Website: home-depot
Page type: orders-overview
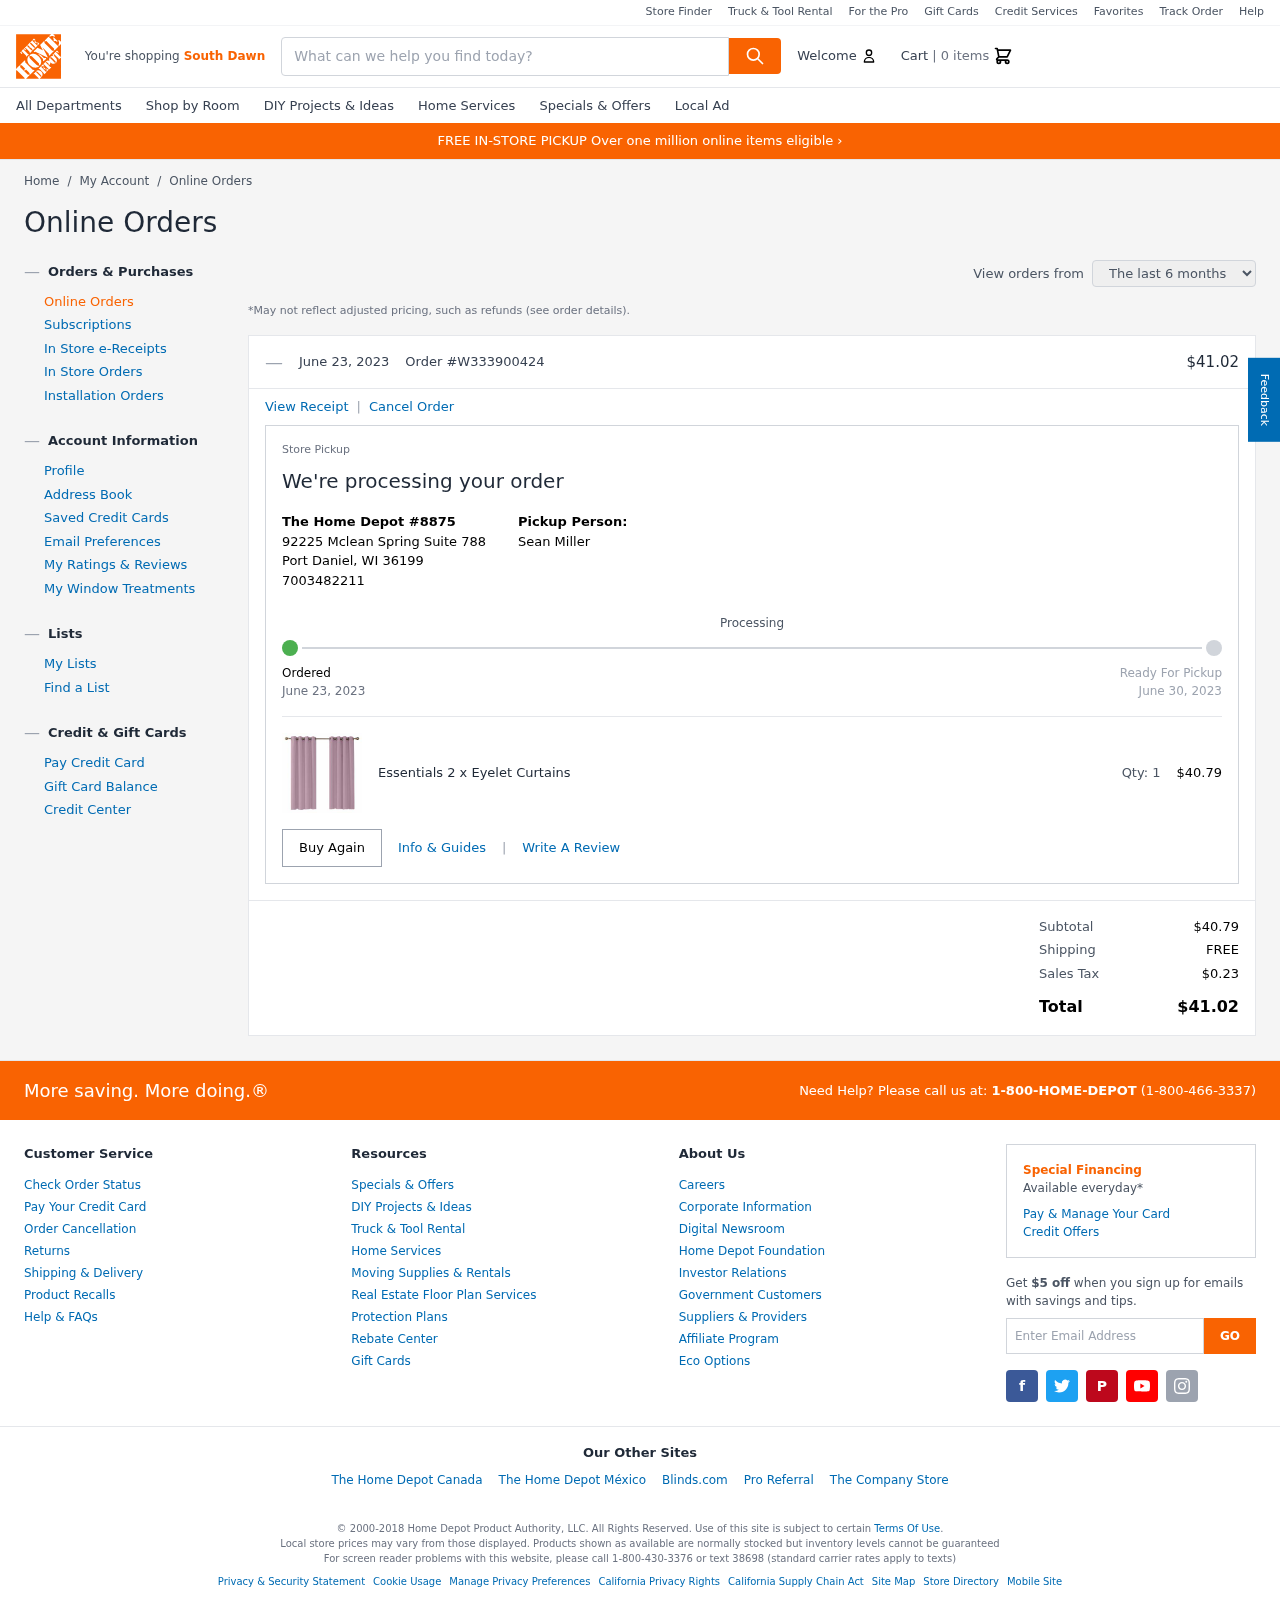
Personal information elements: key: PII_CITY
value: South Dawn
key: PII_FULLNAME
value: Sean Miller
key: PII_LOCATION1_CITY_STATE_ZIP
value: Port Daniel, WI 36199
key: PII_LOCATION1_STREET
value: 92225 Mclean Spring Suite 788
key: PII_PHONE
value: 7003482211
Product elements: key: PRODUCT1_NAME
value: Essentials 2 x Eyelet Curtains
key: PRODUCT1_PRICE
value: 40.79
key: PRODUCT1_QUANTITY
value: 1
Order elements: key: ORDER_NUM_ITEMS
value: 0
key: ORDER_DATE
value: June 23, 2023
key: ORDER_ID
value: W333900424
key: ORDER_TOTAL
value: $41.02
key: ORDER_DELIVERY_DATE
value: June 30, 2023
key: ORDER_SUBTOTAL
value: $40.79
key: ORDER_SHIPPING_COST
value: FREE
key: ORDER_TAX
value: $0.23
Search elements: key: HEADER_SEARCH
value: What can we help you find today?